Question: What elements are using: BACKGROUND IMAGE + IMAGE(shape) + TEXT in canvas
Problem: Not showing text above a image of background in canvas.
What I expected: Show a text above of image with background image of color.
What I have: If removed image 'makeShape()' function it will show text. Notice: image function have a background color.
---
This is a HTML form code:
'''
<!doctype html>
<html lang="en">
<head>
<title>Canvas text above picture</title>
<meta charset="utf-8">
<style>
canvas {
border: 2px solid black;
}
</style>
</head>
<body>
<form>
<p>
<label for="backgroundColor">Text font:</label>
<select id="backgroundColor">
<option value="white" selected="selected">White</option>
<option value="black">Black</option>
</select>
</p>
<p>
<label for="txt">Text font:</label>
<textarea id="txt" cols="40" rows="3"></textarea>
</p>
<p>
<input type="button" id="previewButton" value="Preview">
</p>
</form>
<canvas id="myCanvas" width="600" height="500"></canvas>
<script src="canvasshirt.js"></script>
</body>
</html>
'''
A 'canvasshirt.js' code:
'''
window.onload = function() {
var button = document.getElementById("previewButton");
button.onclick = previewHandler;
}
function previewHandler() {
var ca = document.getElementById("myCanvas");
var co = ca.getContext("2d");
var bgcolor = document.getElementById("backgroundColor");
var index = bgcolor.selectedIndex;
var fgColor = bgcolor[index].value;
var text = document.getElementById("txt").value;
drawText(co, text); // ! - this should show text above of drawBckg() function
drawBckg(ca, co, 600, 500, fgColor); // this draw a background of picture below of text
}
function drawBckg(ca, co, w, h, color)
{
makeShape(co);
co.fillStyle = color;
co.fillRect(0, 0, w, h);
}
function makeShape(co)
{
var shapeimg = new Image();
shapeimg.src = "shape2.png";
shapeimg.onload = function() {
co.drawImage(shapeimg, 170, 10, 233, 350);
}
}
function drawText(co, text)
{
co.font = " 13px Arial";
//co.font = "bold 1em sans-serif";
co.textAlign = "left";
co.fillText(text, 20, 40);
}
'''
FIXATION TRY...
When is changing of function sorting of source code it will result below:
'''
drawBckg(ca, co, 600, 500, fgColor);
drawText(co, text);
'''
Image of example (text is below of image):

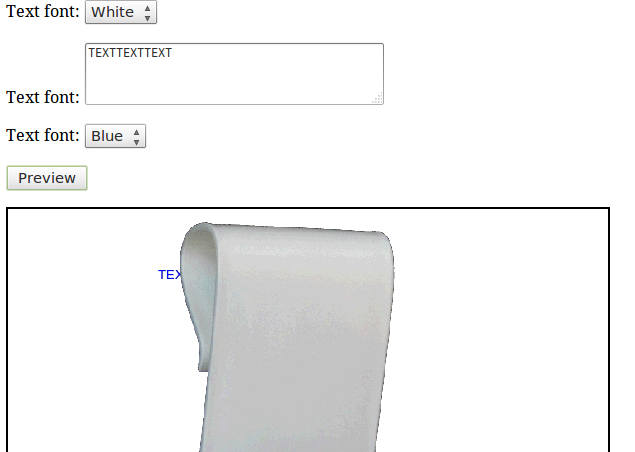
Answer: '''
drawBckg(ca, co, 600, 500, bgcolor, function(){
drawText(co, text, fgColor);
});
'''
...
'''
function drawBckg(ca, co, w, h, color, callback)
{
makeShape(co, callback);
co.fillStyle = color;
co.fillRect(0, 0, w, h);
callback(); // draw the text here as a fallback if the image doesn't load
}
function makeShape(co, callback)
{
var shapeimg = new Image();
shapeimg.src = "shape2.png";
shapeimg.onload = function() {
co.drawImage(shapeimg, 170, 10, 233, 350);
callback(); // draw the text after drawing the image.
}
}
'''